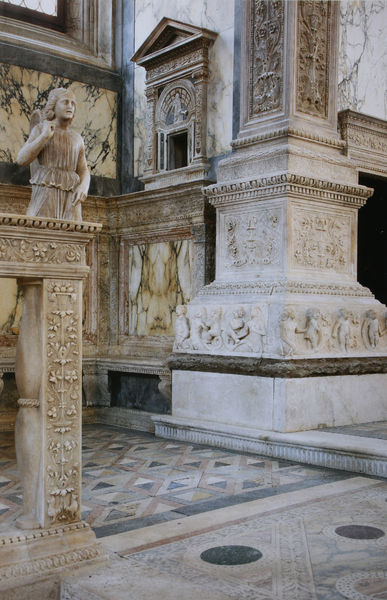
Titel: Santa Maria dei Miracoli, Inneres, Teilansicht der linken Empore
Künstler: Pietro Lombardo
Standort: Venedig
Institution: Santa Maria dei Miracoli
Schlagwörter: baum, blätter, fuß, gott, weiß, dreieck, gelb, menschen, ausschnitt, blumen, braun, fenster, grau, hell, licht, marmor, pfeiler, raum, schwarz, stützen, säule, säulen, tür, blüten, gebäude, rot, tiere, beige, muster, ornament, wand, architektur, sockel, stein, innenraum, kalt, kirche, boden, figur, innen, kreis, engel, keramik, ranken, skulptur, statue, relief, ecke, bogen, fassade, italien, perspektive, venedig, fußboden, giebel, mauer, farbe, massiv, bank, pilaster, saal, figuren, rundbogen, treppe, dekoration, detail, büste, dekor, floral, ornamente, verzierung, uhr, geländer, stufe, stufen, plastik, plinthe, steinmetz, monumental, oberkörper, tor, halle, foto, eingang, erker, gang, nische, antike, glaube, rechteck, religion, dom, fliesen, scharz, kreise, mosaik, kunst, altar, kathedrale, kapitell, einlegearbeit, intarsien, photo, halbrund, fries, musterung, öffnung, statuen, sandstein, seitenschiff, spitzbogen, jesus, mittelalter, apsis, kapelle, platten, ballustrade, tempel, fresko, basis, gips, vorlage, heilig, reliefs, sitzbank, dreiecke, rundung, quadrat, viereck, verzierungen, römisch, elfenbein, grabmal, mamor, monument, korintisch, tympanon, typanon, petersdom, hochrelief, vierung, balluster, spolien, kiche, epitaph, statur, panel, dreieick, dreicke, skluptur, freimaurer, seitenaltar, marmorfliesen, nebenaltar, terazzo, archetraph, g, saule, fihur, opus sectile, goldenes dreieck, vatikan